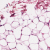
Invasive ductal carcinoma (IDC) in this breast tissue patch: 0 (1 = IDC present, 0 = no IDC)